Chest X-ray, PA view. Patient: 32 years old, sex F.
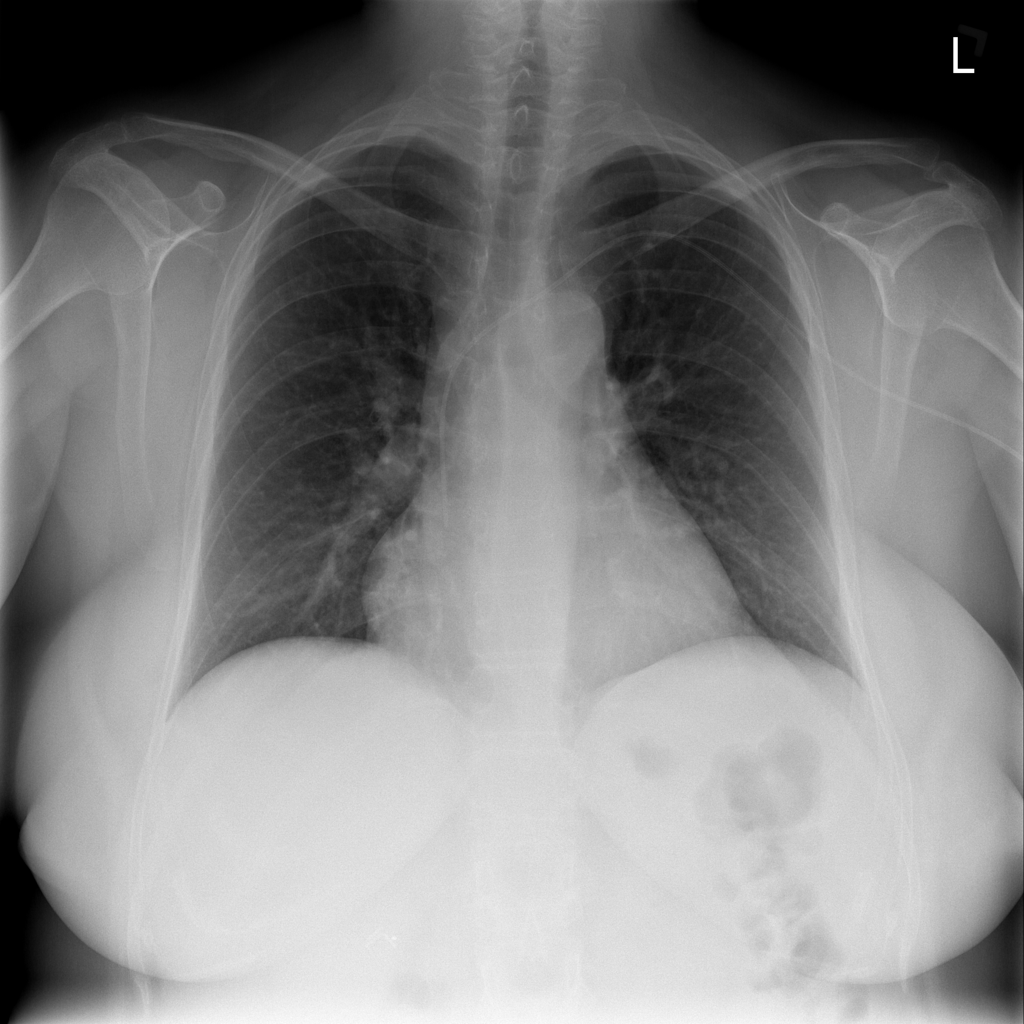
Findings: No Finding